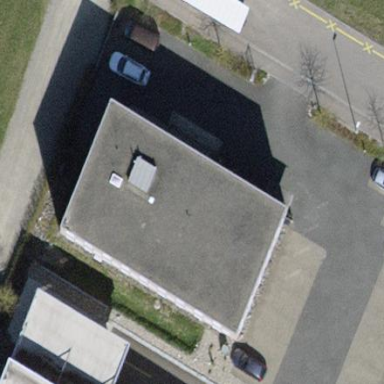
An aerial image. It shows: Industrial building.